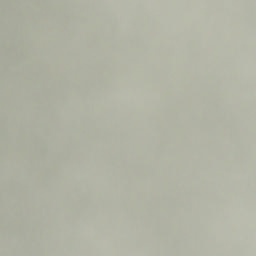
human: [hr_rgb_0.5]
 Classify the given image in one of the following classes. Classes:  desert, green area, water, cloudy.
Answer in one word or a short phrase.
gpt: cloudy